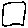
Label: square